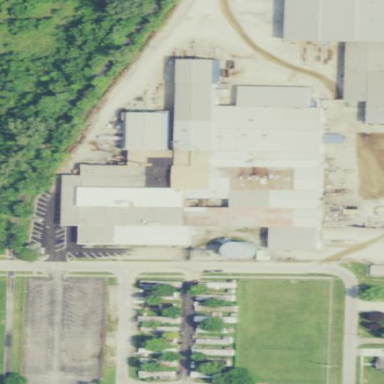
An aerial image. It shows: Industrial building.